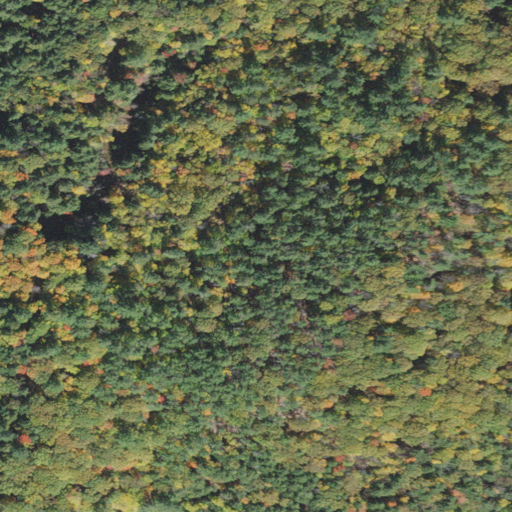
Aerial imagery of island in New Hampshire named Mark Island containing mixed forest, evergreen forest, and deciduous forest